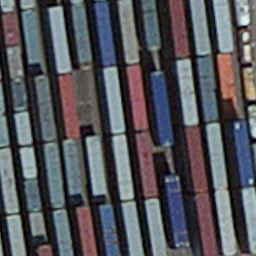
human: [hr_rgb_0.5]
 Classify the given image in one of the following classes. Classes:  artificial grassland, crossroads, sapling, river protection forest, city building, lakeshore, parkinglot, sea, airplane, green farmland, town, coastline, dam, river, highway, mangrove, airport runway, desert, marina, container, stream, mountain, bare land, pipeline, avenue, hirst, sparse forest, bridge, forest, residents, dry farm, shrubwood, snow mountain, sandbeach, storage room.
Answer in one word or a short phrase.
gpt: container